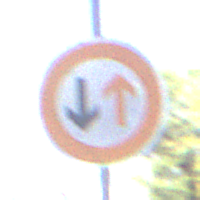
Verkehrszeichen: VorrangDesGegenverkehrs
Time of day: Midday
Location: Roofed (Underpass)
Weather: Clear
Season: NotSpecified
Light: Natural